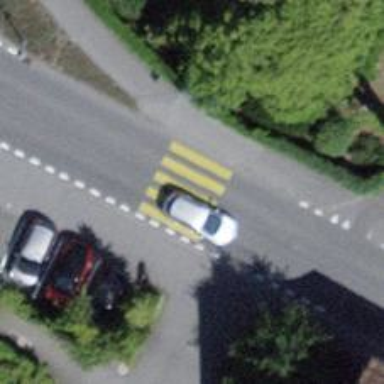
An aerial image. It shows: Uncontrolled zebra crossing with zebra markings.